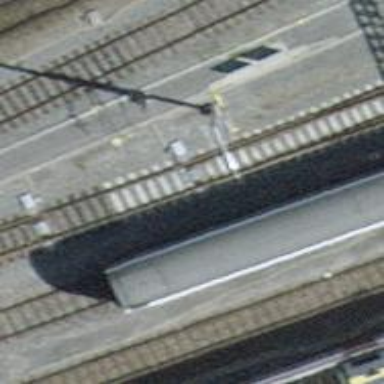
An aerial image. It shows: Railway switch with the turnout side on the left.